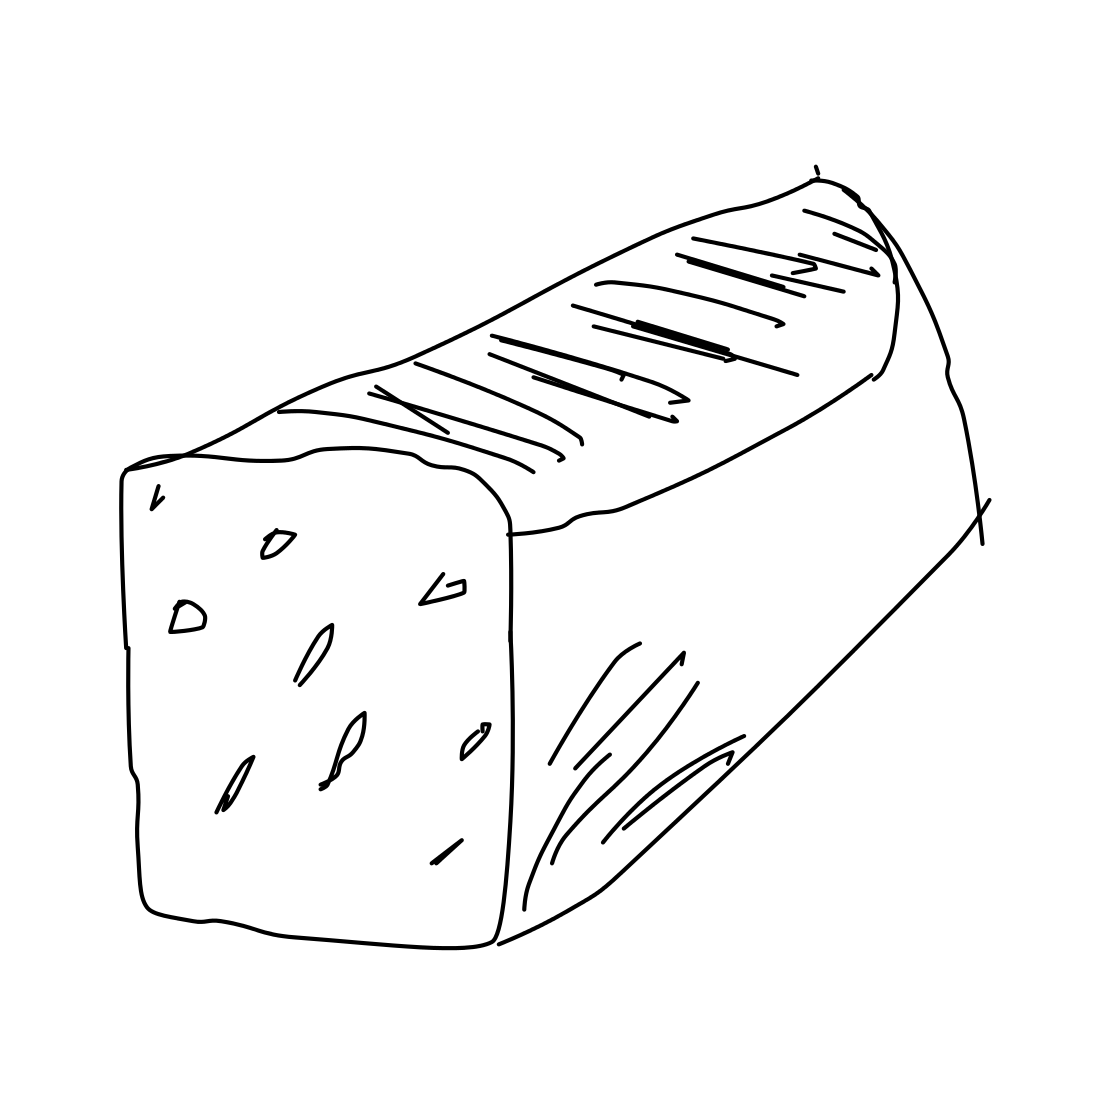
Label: bread